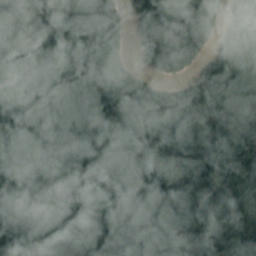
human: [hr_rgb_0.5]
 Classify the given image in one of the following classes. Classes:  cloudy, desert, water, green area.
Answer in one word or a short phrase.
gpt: cloudy